Breast ultrasound image
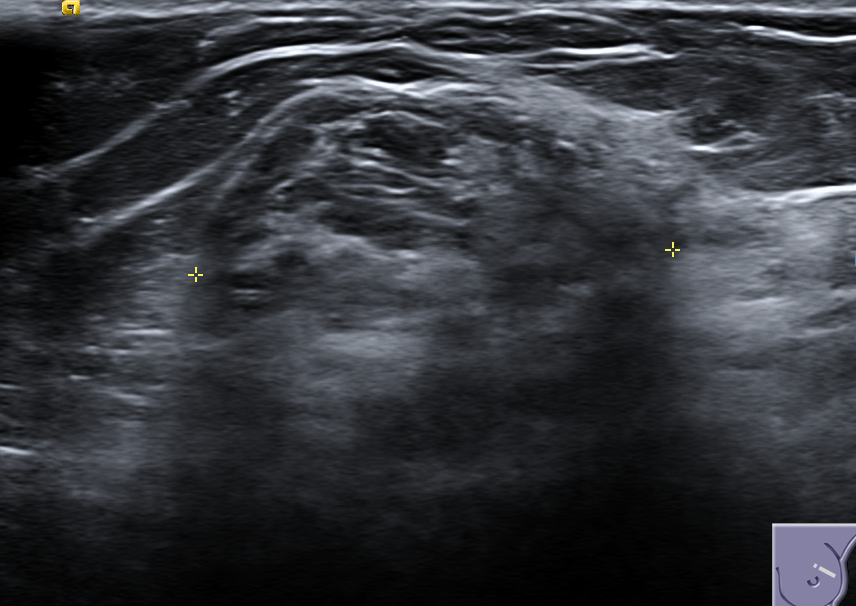
Diagnosis: benign